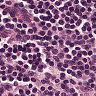
Metastatic tissue present: no